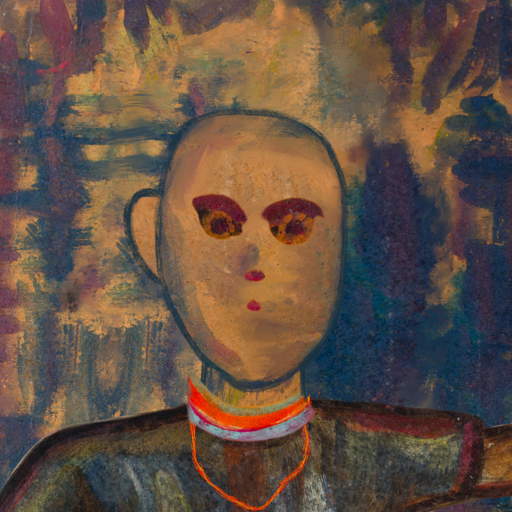
Background: InTheSun, Head And Neck Front: In_The_Sun, Face Front: Doll, Bust: Mosgoul, Hair Front: Blank, Head Accessory: Blank, Second Necklace: Gypsy_Mother_2, Necklace: Sisters, Baby: Blank